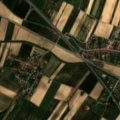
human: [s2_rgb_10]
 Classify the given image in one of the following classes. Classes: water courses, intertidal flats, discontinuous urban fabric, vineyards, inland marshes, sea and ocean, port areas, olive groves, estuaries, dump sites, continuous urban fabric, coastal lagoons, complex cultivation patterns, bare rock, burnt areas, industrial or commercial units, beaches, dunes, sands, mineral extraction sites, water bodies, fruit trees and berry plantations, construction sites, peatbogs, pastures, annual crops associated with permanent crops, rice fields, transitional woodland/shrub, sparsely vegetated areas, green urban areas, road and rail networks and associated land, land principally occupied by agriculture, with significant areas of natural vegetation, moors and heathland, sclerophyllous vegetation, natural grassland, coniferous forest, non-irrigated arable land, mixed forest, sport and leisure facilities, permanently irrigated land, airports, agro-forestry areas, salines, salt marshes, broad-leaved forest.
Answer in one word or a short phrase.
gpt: discontinuous urban fabric, non-irrigated arable land, broad-leaved forest